如图，在长方体 \(ABCD-A_1B_1C_1D_1\) 中，\(AB = 4\)，\(BC = CC_1 = 2\)，\(M\)，\(N\) 分别为 \(BC\)，\(CC_1\) 的中点，点 \(P\) 在矩形 \(BCC_1B_1\) 内运动（包括边界），若 \(A_1P \parallel\) 平面 \(AMN\)，则 \(A_1P\) 取最小值时，三棱锥 \(P-MA_1B\) 的体积为 \(\underline{\quad\quad}\).

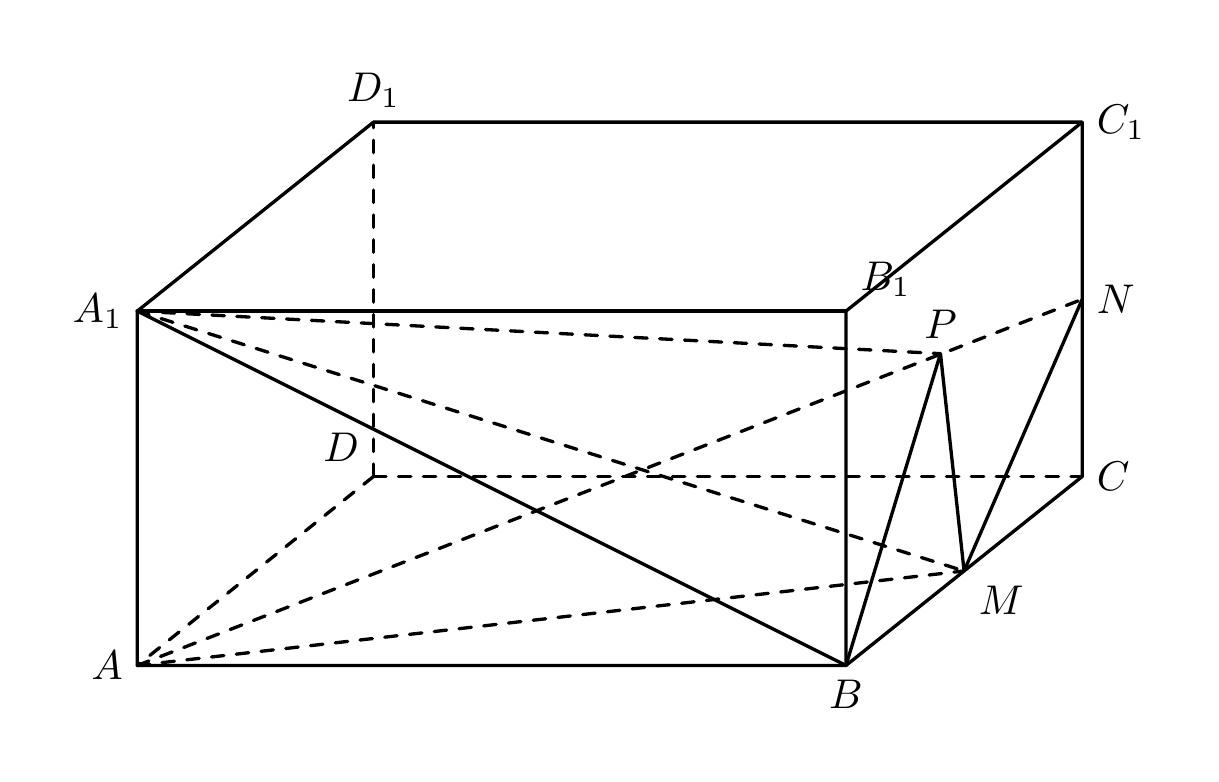
【解答】
【答案】1

【知识点】锥体体积的有关计算、证明面面平行、证明线面平行

【分析】先利用面面平行的判定定理证得平面 \(A_1EF \parallel\) 平面 \(AMN\)，从而得到点 \(P\) 的轨迹，进而求得 \(A_1P\) 取得最小值时点 \(P\) 的位置，再利用三棱锥的体积公式即可得解.

【详解】在长方体 \(ABCD-A_1B_1C_1D_1\) 中，取 \(BB_1\) 的中点 \(E\)，\(B_1C_1\) 的中点 \(F\)，连接 \(EF\)，\(A_1E\)，\(A_1F\)。

\nfig1\n

因 \(M\)、\(N\) 分别为 \(BC\)、\(CC_1\) 的中点，则 \(EF \parallel BC_1 \parallel MN\)，

由 \(AA_1 \parallel BB_1 \parallel MN\)，\(AA_1 = BB_1 = MN\)，得四边形 \(AMNA_1\) 为平行四边形，\(A_1F \parallel AM\)，

又 \(EF \not\subset\) 平面 \(AMN\)，\(MN \subset\) 平面 \(AMN\)，则 \(EF \parallel\) 平面 \(AMN\)，同理 \(A_1F \parallel\) 平面 \(AMN\)，

又 \(A_1F \cap EF = F\)，\(A_1F,EF \subset\) 平面 \(A_1EF\)，因此平面 \(A_1EF \parallel\) 平面 \(AMN\)，又 \(A_1P \parallel\) 平面 \(AMN\)，

则 \(A_1P \subset\) 平面 \(A_1EF\)，即点 \(P\) 在平面 \(A_1EF\) 与平面 \(BCC_1B_1\) 的交线 \(EF\) 上。

当 \(A_1P \perp EF\) 时，\(A_1P\) 取最小值，又 \(A_1E = A_1F = \sqrt{17}\)，则当 \(A_1P\) 取最小值时，\(P\) 为 \(EF\) 的中点，

此时 \(\triangle PBM\) 的面积 \(S_{\triangle PBM} = \frac{1}{2} \times 1 \times \frac{3}{2} = \frac{3}{4}\)，

三棱锥 \(P-MA_1B\) 的体积 \(V_{P-MA_1B} = V_{A_1-PBM} = \frac{1}{3} \times \frac{3}{4} \times 4 = 1\)。

故答案为：1。
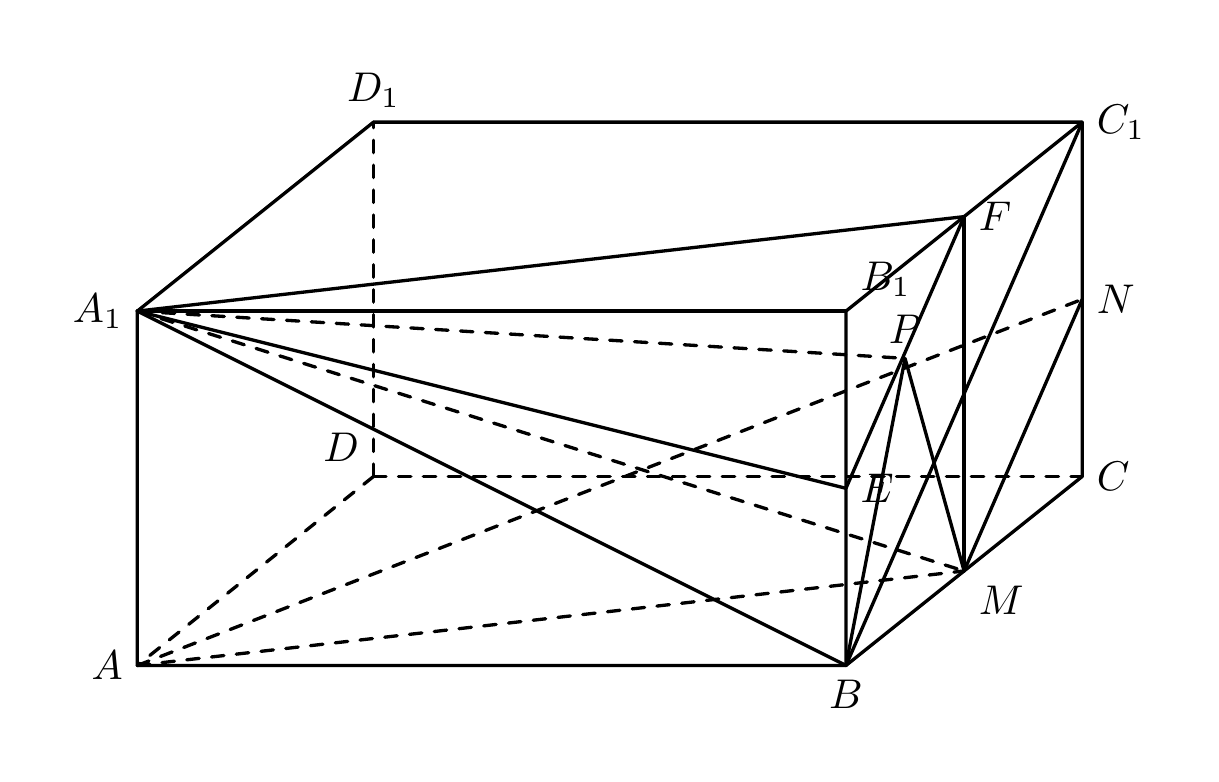